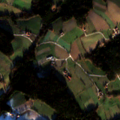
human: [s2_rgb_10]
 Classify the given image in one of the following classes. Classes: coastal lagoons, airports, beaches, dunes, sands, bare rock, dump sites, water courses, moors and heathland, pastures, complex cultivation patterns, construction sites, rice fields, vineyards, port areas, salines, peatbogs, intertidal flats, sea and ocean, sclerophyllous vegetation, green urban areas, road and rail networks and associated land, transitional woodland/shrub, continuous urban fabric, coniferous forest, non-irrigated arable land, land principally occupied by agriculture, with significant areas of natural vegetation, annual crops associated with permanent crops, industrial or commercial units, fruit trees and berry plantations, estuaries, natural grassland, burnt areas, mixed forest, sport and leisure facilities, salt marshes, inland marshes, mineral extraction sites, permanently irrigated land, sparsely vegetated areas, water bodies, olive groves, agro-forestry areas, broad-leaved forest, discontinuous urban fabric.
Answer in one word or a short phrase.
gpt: complex cultivation patterns, coniferous forest, mixed forest